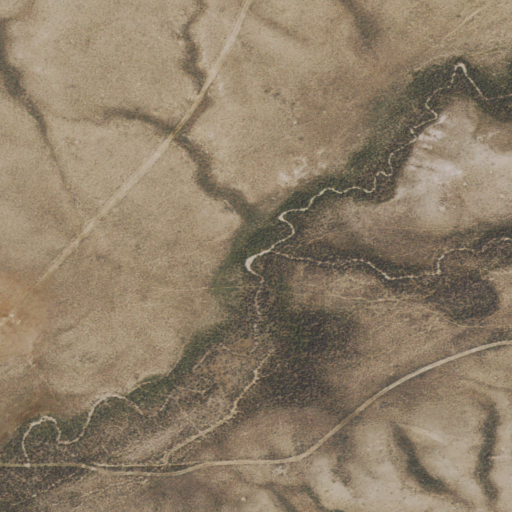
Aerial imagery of valley in Wyoming named East Diamond Springs Draw containing only shrub